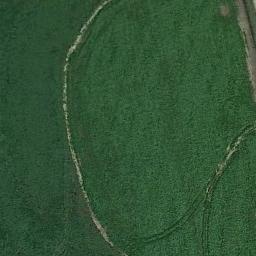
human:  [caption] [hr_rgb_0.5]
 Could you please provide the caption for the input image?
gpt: The meadow is dense but uneven .

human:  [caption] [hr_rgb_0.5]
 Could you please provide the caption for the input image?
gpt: There are some roads go through the meadow .

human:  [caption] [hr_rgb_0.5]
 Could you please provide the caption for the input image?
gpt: This meadow has dense grasses and a road goes through the meadow .

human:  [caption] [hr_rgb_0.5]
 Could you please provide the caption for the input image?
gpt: There is a wood on the grass .

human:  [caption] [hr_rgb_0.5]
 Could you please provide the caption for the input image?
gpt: A dense meadow with many green grass and a path .